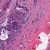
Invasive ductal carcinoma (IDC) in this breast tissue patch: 0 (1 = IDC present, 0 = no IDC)